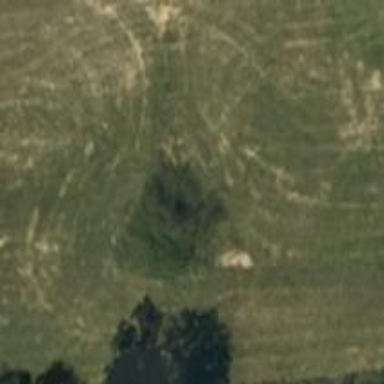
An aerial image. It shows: Broadleaved evergreen tree in its natural setting.